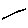
Label: line